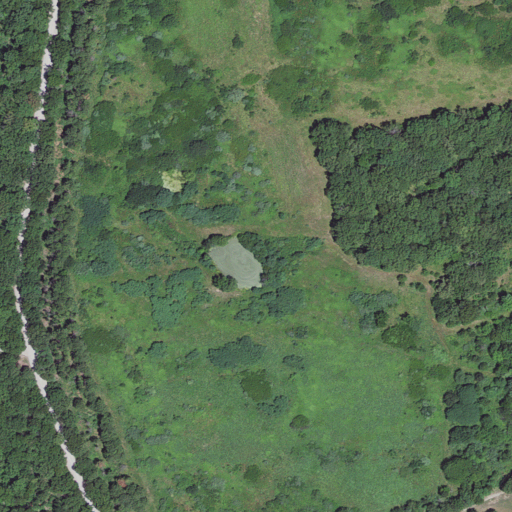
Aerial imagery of depression(s) in Missouri named Bear Wallow containing deciduous forest, pasture, open development, mixed forest, and shrub